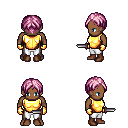
a pixel art fantasy rpg character, male body template, human, dark skin, gold chest armor, white pants, pink parted hairstyle, gold gloves, brown shoes, dagger, four views (front, back, left, right), 2x2 character sprite sheet, small pixel art, hard edges, no anti-aliasing